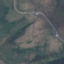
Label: HerbaceousVegetation